Brain MRI, t1w sequence, axial 2D slice.
Patient: age 45, sex F, weight 95 kg, height 1.95 m
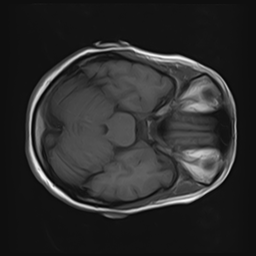